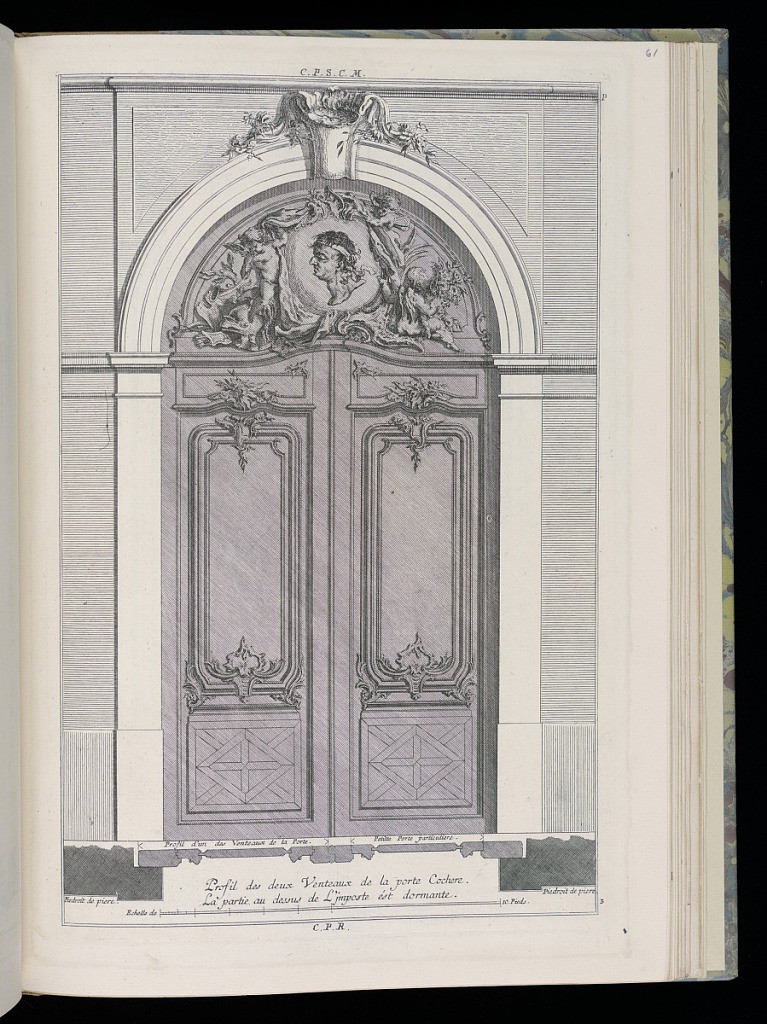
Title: Profil de deux Venteaux de la porte Cochere
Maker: François de Cuvilliés the Elder, Belgian, 1695 - 1768
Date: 18th century
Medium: Engraving on paper
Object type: Bound print
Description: Design for a carriage door (double door). Each door decorated with panels, a geometric design at bottom. Above a transom, an arched decorative panel containing the profile of a male figure framed by putti. Scale at lower center.